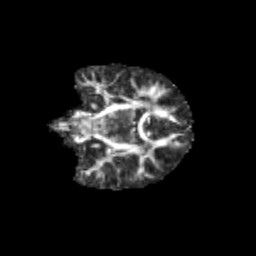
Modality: FA
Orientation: coronal
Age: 10
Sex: female
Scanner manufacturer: siemens
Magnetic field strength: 3 T
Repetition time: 3.8 s
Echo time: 0.07 s